Aerial crown-view tile of a tropical tree (Barro Colorado Island, Panama), acquired 20250512:
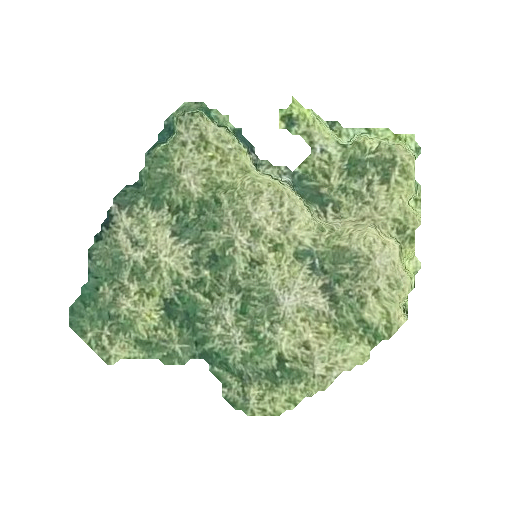
Species: Quararibea stenophylla
GBIF accepted scientific name: Quararibea stenophylla
Crown area: 110.612 m²